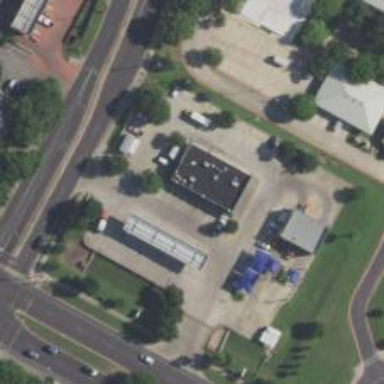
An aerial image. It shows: Convenience shop.